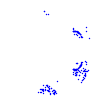
Particle: proton